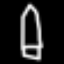
Label: pencil